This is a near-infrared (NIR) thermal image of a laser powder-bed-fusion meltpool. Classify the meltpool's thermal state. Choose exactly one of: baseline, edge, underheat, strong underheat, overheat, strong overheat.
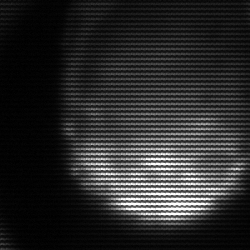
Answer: edge